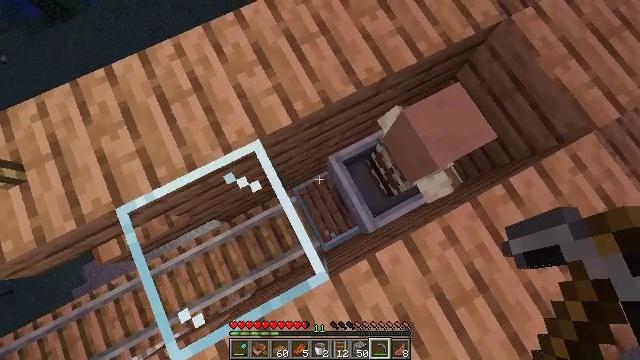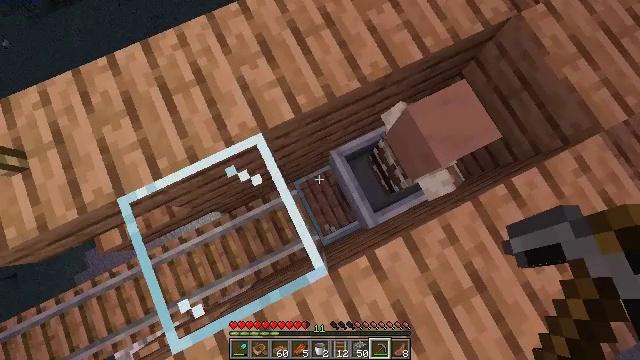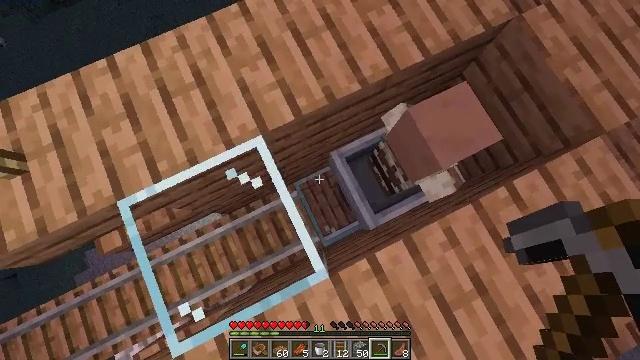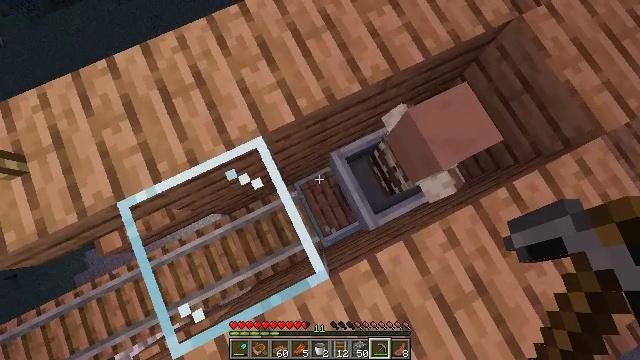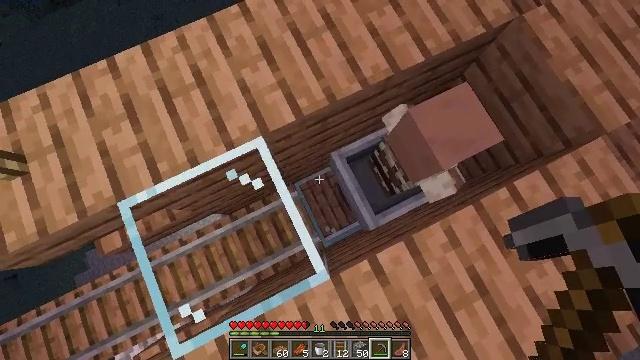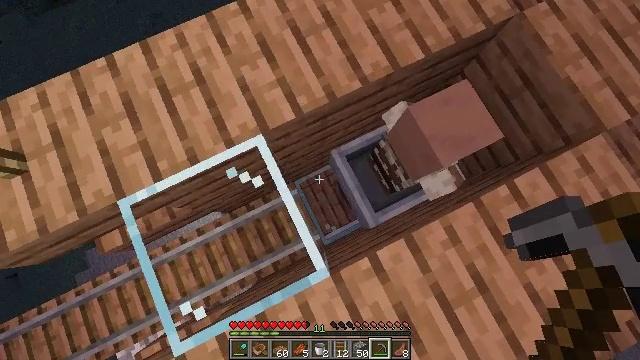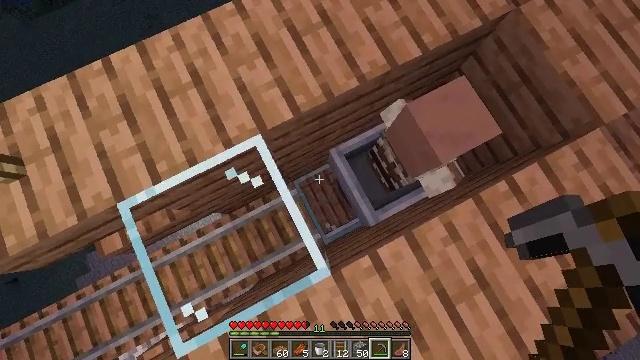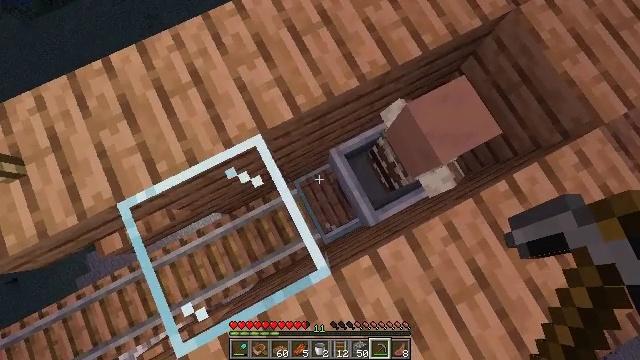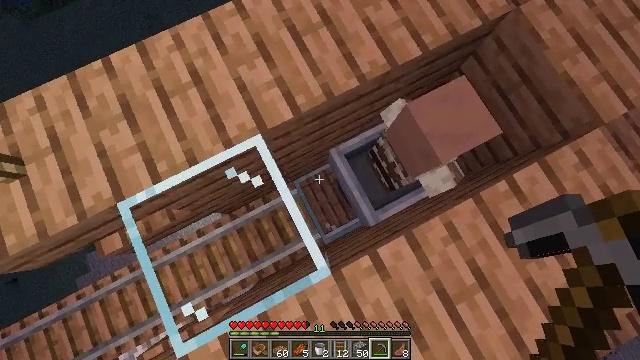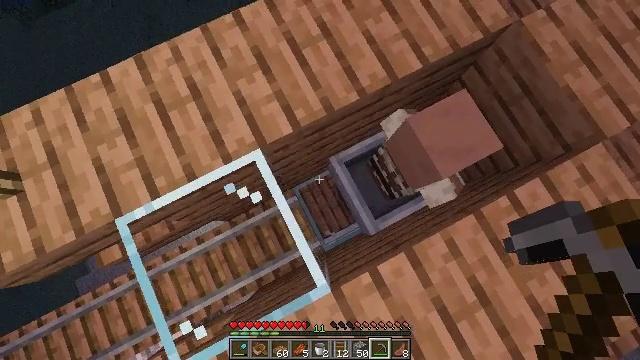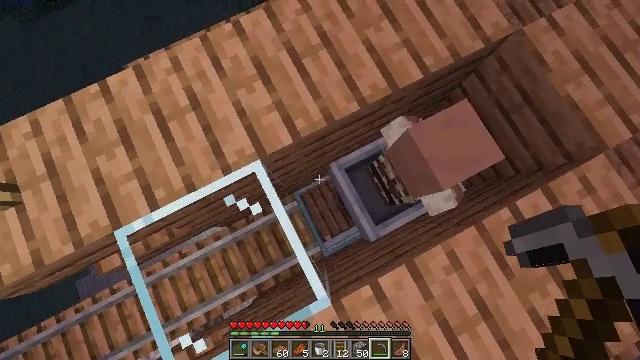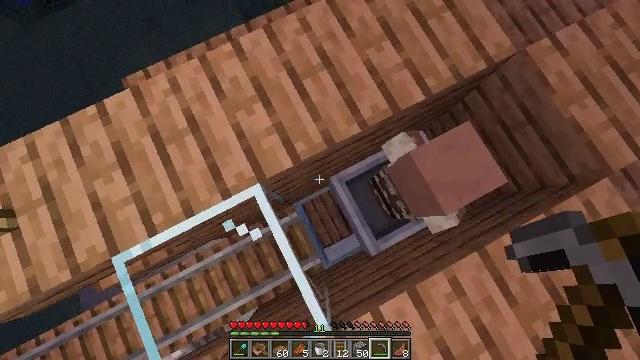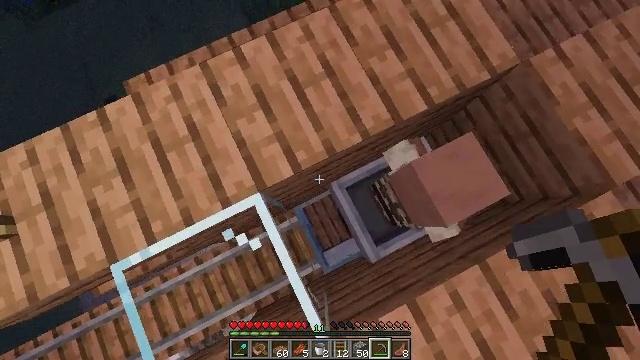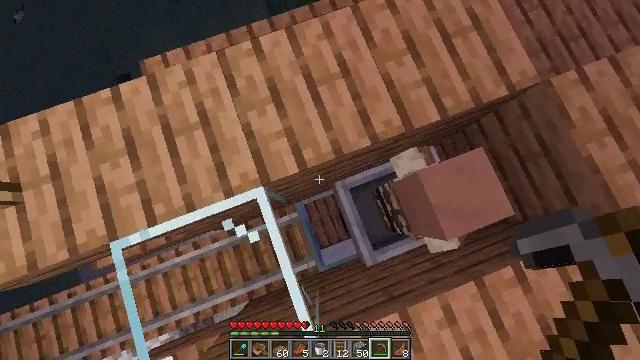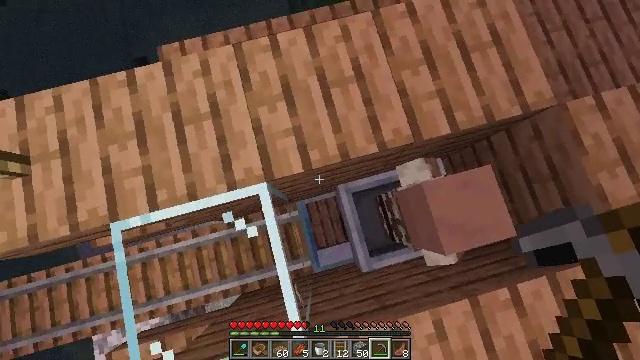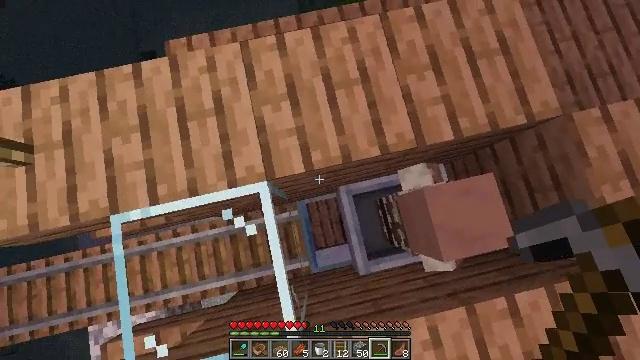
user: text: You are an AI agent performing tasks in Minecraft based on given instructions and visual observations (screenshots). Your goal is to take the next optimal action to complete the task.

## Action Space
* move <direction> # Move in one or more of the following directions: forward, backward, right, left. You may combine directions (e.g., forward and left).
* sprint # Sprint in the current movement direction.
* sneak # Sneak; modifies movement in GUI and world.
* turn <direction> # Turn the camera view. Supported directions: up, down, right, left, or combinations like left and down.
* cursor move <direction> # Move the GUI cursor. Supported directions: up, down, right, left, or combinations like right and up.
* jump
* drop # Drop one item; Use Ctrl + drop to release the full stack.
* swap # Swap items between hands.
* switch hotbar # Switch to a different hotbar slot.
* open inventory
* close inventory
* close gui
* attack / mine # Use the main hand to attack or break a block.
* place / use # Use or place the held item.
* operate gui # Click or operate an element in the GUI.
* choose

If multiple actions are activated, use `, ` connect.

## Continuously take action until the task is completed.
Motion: motion action
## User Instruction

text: Mine the glass to clear the view.
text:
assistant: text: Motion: turn left and down
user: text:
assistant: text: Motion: no_op
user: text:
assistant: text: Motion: no_op
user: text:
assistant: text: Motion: no_op
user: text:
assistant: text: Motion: no_op
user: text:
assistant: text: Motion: turn right
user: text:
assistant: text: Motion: no_op
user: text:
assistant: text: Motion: no_op
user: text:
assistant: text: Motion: move forward
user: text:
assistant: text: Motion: move forward
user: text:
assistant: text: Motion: no_op
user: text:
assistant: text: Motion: no_op
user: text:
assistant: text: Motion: turn left
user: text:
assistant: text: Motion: turn left
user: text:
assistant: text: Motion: turn left
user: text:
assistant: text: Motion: turn left
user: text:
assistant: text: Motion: turn left
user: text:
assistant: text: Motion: turn left
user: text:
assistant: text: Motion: turn left
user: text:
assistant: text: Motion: turn left
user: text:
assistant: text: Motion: no_op
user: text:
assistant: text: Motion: no_op
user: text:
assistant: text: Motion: no_op
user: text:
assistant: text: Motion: no_op
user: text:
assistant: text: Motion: turn left
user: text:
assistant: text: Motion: turn left
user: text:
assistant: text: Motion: turn left and up
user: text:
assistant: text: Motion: turn left
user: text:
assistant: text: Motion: move left, turn left
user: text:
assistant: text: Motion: move left